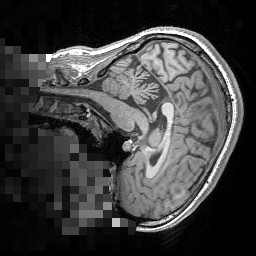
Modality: T1w
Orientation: sagittal
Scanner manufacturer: siemens
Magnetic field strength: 3 T
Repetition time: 1.5 s
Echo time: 0.00291 s